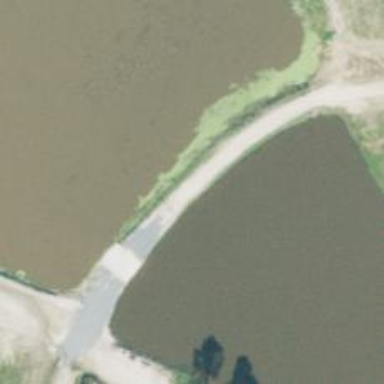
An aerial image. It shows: Dam across waterway.